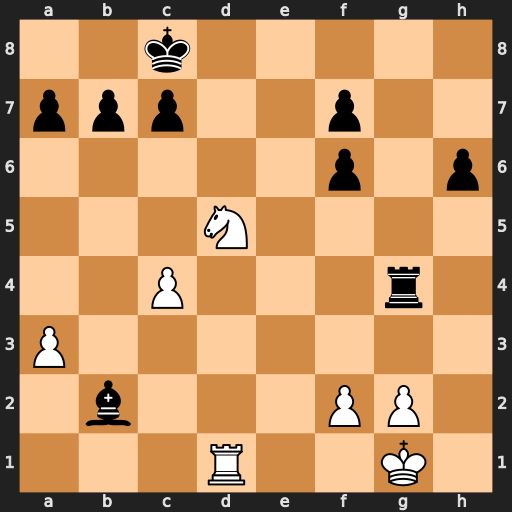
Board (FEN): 2k5/ppp2p2/5p1p/3N4/2P3r1/P7/1b3PP1/3R2K1
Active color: w
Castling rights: -
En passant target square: -
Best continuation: Ne7+ Kb8 Rd8#